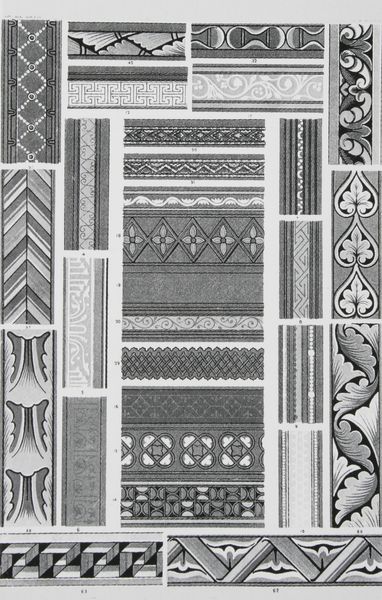
Titel: Ornamententwürfe aus The Grammar of Ornament
Künstler: Owen Jones
Schlagwörter: blätter, dunkel, schatten, weiß, blume, blumen, grau, hell, schmuck, schwarz, skizze, tür, zeichnung, karo, muster, ornament, wand, band, rahmen, stoff, blatt, borte, ranken, welle, wellen, papier, bogen, stab, formen, grafik, linien, dekoration, tafel, jugendstil, tapete, dekor, floral, ornamente, verzierung, streifen, striche, bögen, karos, eckig, rechteck, deko, druck, schwarzweiss, schraffur, seite, bleistift, entwurf, gravur, girlanden, fries, quadrate, geometrisch, raute, rauten, schnörkel, werkstatt, voluten, hellgrau, antik, rechteckig, herz, beispiele, bänder, entwürfe, musterbuch, vorlage, dreiecke, geometrie, raster, mäander, set, klassisch, motive, pik, akanthus, akantus, mänder, varianten, vierpass, kästen, einteilung, unterteilung, onamente, morris, akanthusblatt, uster, dessin, arabeslen, hellgrai, sterifen, dakor, musterheft